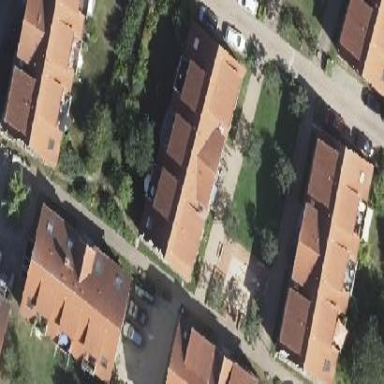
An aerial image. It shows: Apartment building with roof made of roof tiles.